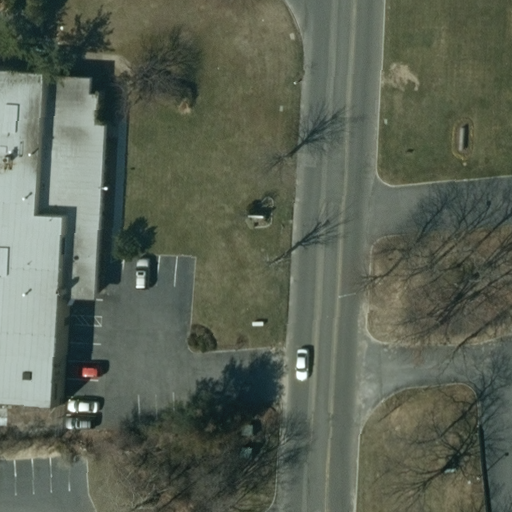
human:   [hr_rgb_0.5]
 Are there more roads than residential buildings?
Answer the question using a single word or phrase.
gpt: yes

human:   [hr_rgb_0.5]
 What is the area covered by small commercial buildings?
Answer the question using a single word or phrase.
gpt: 0m2

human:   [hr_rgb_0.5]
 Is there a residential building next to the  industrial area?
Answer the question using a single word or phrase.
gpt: no

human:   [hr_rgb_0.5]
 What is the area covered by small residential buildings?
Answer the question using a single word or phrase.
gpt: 0m2

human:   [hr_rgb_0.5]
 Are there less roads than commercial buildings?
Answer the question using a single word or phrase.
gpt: no

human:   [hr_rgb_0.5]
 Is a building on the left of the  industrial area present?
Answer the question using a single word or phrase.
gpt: no

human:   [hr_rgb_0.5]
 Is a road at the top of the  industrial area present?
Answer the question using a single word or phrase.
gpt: yes

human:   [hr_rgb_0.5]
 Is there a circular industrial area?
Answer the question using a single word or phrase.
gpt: no

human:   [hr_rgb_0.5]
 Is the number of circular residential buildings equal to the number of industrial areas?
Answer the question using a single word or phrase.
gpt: no

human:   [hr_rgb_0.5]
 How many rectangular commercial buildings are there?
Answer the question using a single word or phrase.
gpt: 0

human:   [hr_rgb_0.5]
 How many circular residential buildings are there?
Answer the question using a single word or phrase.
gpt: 0

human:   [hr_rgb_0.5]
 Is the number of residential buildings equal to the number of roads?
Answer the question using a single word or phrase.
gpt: no

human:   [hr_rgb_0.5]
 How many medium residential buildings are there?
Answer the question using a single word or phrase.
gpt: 0

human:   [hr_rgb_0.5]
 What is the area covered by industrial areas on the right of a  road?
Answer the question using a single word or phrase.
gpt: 0m2

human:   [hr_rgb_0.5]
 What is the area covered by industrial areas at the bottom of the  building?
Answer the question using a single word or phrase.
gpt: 10623m2

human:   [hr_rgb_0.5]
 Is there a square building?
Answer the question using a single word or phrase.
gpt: no

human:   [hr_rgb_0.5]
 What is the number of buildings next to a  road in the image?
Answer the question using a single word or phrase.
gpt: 1

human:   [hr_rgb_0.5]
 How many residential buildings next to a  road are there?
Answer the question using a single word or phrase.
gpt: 0

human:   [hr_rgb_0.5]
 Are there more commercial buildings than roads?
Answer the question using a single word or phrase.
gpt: no

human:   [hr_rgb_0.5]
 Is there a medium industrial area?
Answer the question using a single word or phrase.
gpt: no

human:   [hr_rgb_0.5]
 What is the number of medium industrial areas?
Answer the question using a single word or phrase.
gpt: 0

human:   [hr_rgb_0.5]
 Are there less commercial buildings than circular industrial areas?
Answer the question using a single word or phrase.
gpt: no

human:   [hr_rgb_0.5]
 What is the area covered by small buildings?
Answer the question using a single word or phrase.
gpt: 0m2

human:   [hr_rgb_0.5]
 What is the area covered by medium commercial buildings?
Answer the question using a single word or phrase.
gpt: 0m2

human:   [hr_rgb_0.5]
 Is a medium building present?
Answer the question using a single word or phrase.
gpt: no

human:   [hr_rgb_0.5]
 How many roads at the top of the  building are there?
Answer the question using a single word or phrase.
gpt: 1

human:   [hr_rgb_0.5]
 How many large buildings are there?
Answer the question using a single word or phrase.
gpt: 1

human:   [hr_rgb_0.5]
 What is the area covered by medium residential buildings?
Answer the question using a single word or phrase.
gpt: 0m2

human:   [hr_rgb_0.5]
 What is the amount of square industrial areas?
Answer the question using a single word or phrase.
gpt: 0

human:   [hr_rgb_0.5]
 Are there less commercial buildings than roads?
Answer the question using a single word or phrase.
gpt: yes

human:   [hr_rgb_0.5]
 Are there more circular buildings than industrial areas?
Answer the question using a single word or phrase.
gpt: no

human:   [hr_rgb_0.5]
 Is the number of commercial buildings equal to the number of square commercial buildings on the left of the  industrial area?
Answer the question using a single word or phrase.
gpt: yes

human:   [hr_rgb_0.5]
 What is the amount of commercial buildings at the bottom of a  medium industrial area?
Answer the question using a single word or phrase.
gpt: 0

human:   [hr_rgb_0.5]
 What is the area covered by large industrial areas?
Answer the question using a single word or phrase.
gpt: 10623m2

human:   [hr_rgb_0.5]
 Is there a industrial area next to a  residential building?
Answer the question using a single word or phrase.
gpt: no

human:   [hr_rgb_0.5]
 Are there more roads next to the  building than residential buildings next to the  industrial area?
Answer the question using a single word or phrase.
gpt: yes